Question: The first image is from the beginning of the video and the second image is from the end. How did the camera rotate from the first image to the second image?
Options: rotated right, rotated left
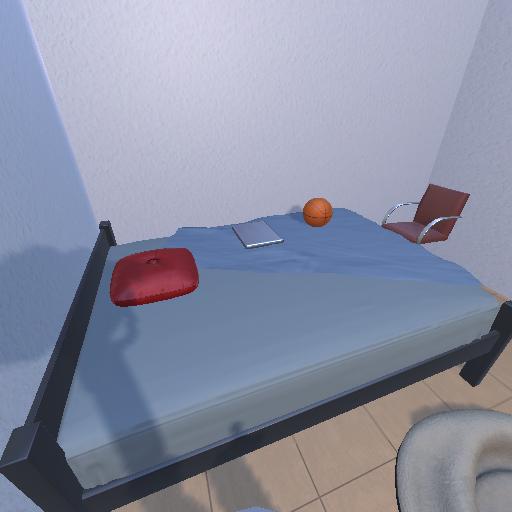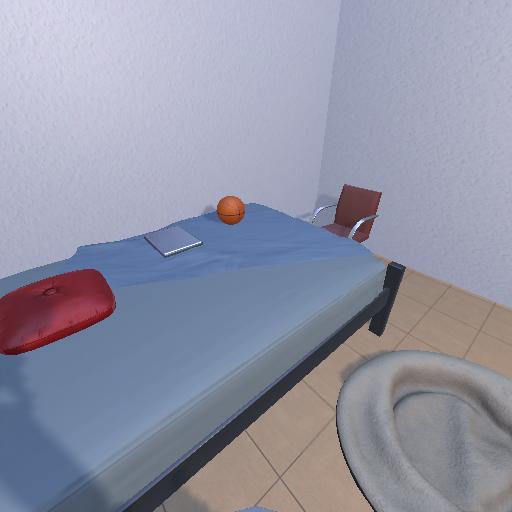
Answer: rotated right